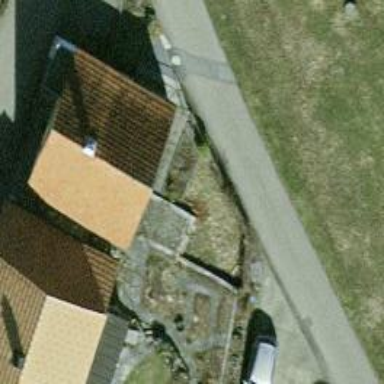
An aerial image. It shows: Simple and straightforward house.